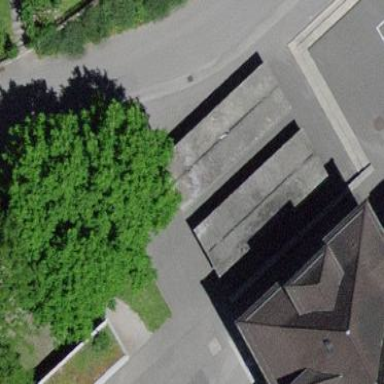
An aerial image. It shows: View of roof of building.